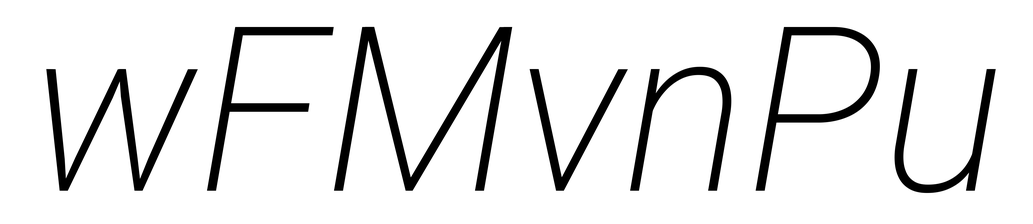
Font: Roboto-Italic_ExtraLight_Italic